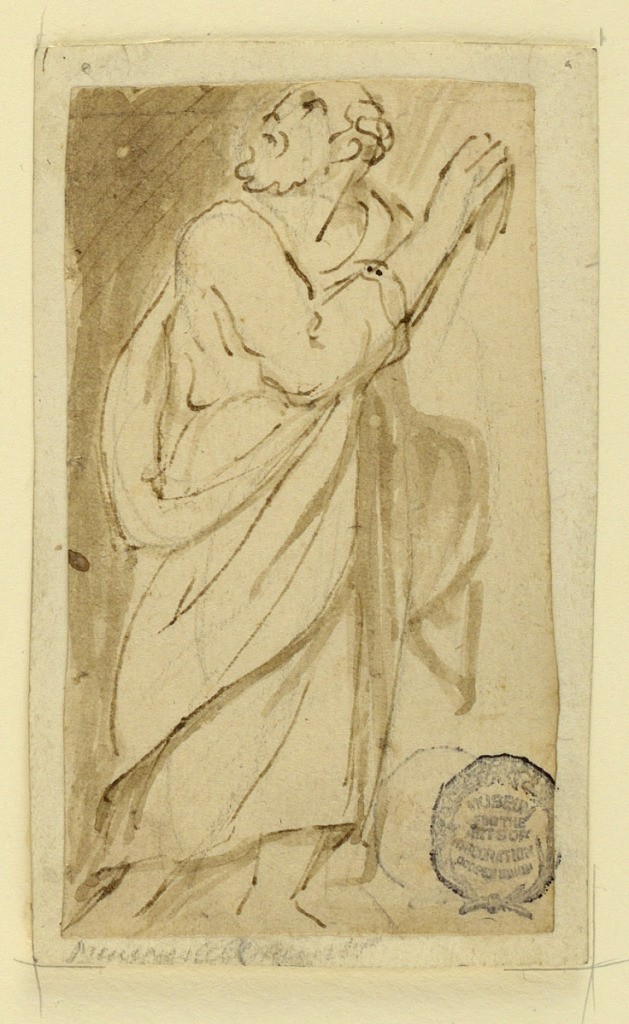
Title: Page of a drawing book; Elderly man in classical attire
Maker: Unknown
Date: ca. 1590
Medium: Brush, bistre on paper
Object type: Drawing
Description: Vertical rectangle. Section of a page in a drawing book. Man is standing, obliquely shown, turned toward right, with the head raised and turned backwards. The right hand is raised in an indistinct gesture.